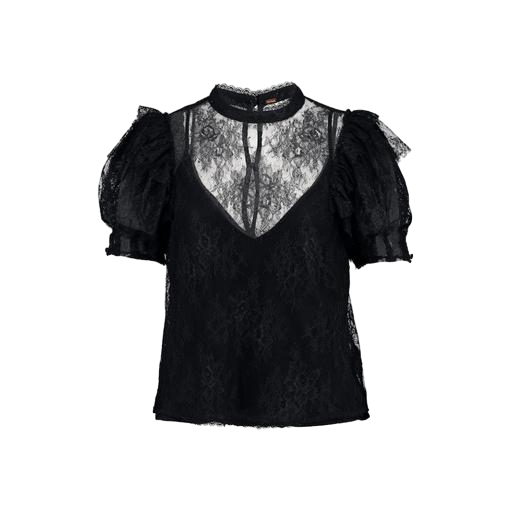
black floral-lace shirt, black lucille blouse lace sleeves, black chantilly lace victorian blouse, white background